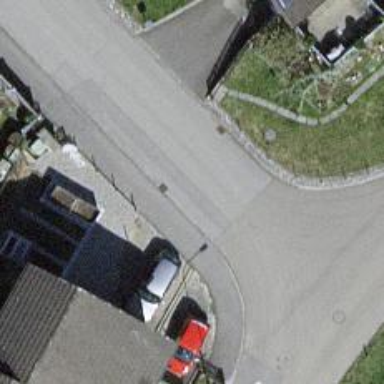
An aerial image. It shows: Traffic calming feature called choker.